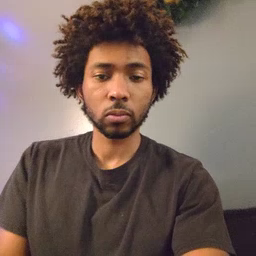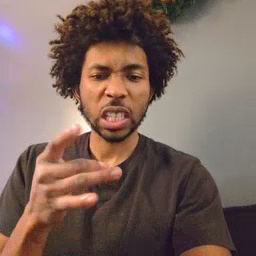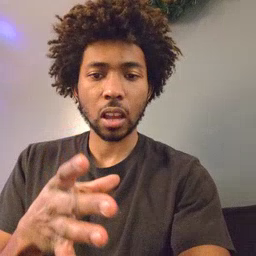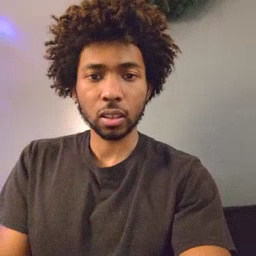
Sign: hate